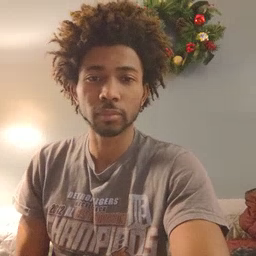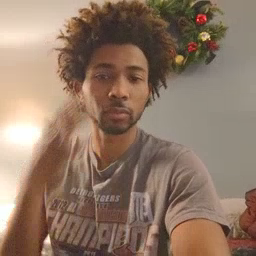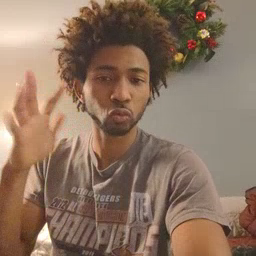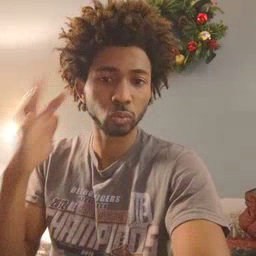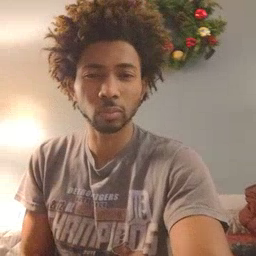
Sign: loud